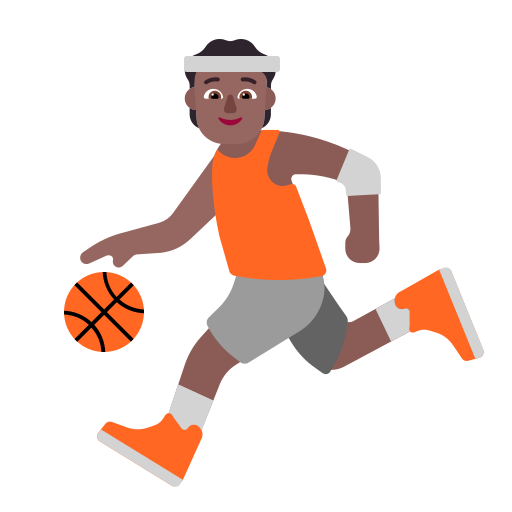
person bouncing ball flat  dark